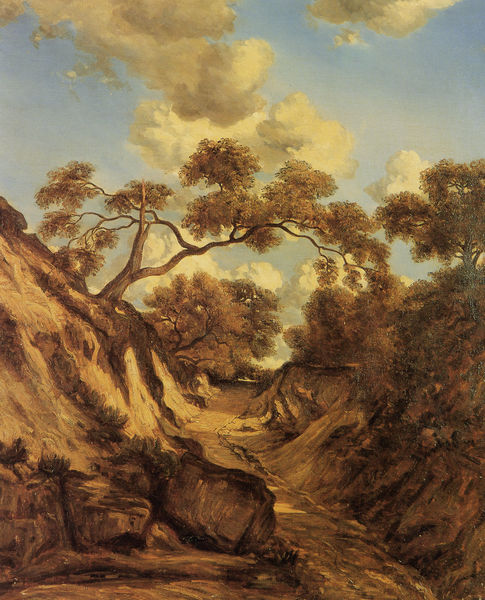
Titel: Le chemin creux, Der Hohlweg
Künstler: Jules Dupré
Institution: Privatsammlung
Schlagwörter: baum, berg, blau, blätter, dunkel, felsen, gemälde, gestein, himmel, laub, schatten, weiß, wolken, bäume, fluss, gelb, grün, landschaft, sand, äste, abend, braun, hell, licht, strasse, ölbild, gras, weg, beige, hochformat, malerei, alt, stein, steine, öl, ast, baumstamm, erde, gräser, horizont, hügel, natur, stamm, strauch, wind, zweige, busch, büsche, pfad, sonne, sträucher, boden, gold, blatt, pflanzen, tal, ranken, sommer, bogen, italien, naturalismus, perspektive, süden, abhang, lehm, trocken, warm, berge, dürre, fels, gebirge, hang, tag, vegetation, geröll, schlucht, steil, herbst, spur, böschung, ölgemälde, wetter, duktus, ölfarbe, frühling, schneise, senke, heiss, alpen, flussbett, flur, sonnig, wanne, biedermeier, karg, lichtflecken, graben, hänge, hohlweg, schief, bau, canyon, aufstieg, müll, hindernis, naturgewalten, lcht, trockenheit, sandig, kumulus, baumwuchs, gemälerei, romantig, habng